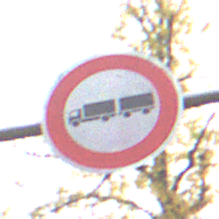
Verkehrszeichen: VerbotLastkraftwagenMitAnhaenger
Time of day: Midday
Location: Outdoor (Nature)
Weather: Overcast
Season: Autumn
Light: Natural